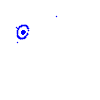
Particle: electron